Question: When using Google Maps Android or iOS API, the map will show some place icons.
I want to know:
1. How to make the places clickable?
2. How to get the place detail? It there a google place id?
3. How to disable POI layer?
When using Google Maps Javascript API, there are also POI on the map. By default, you can click on them, and will show info window of the place. You can also disable the POI layer easily. However, I didn't find any relevant APIs to do that.

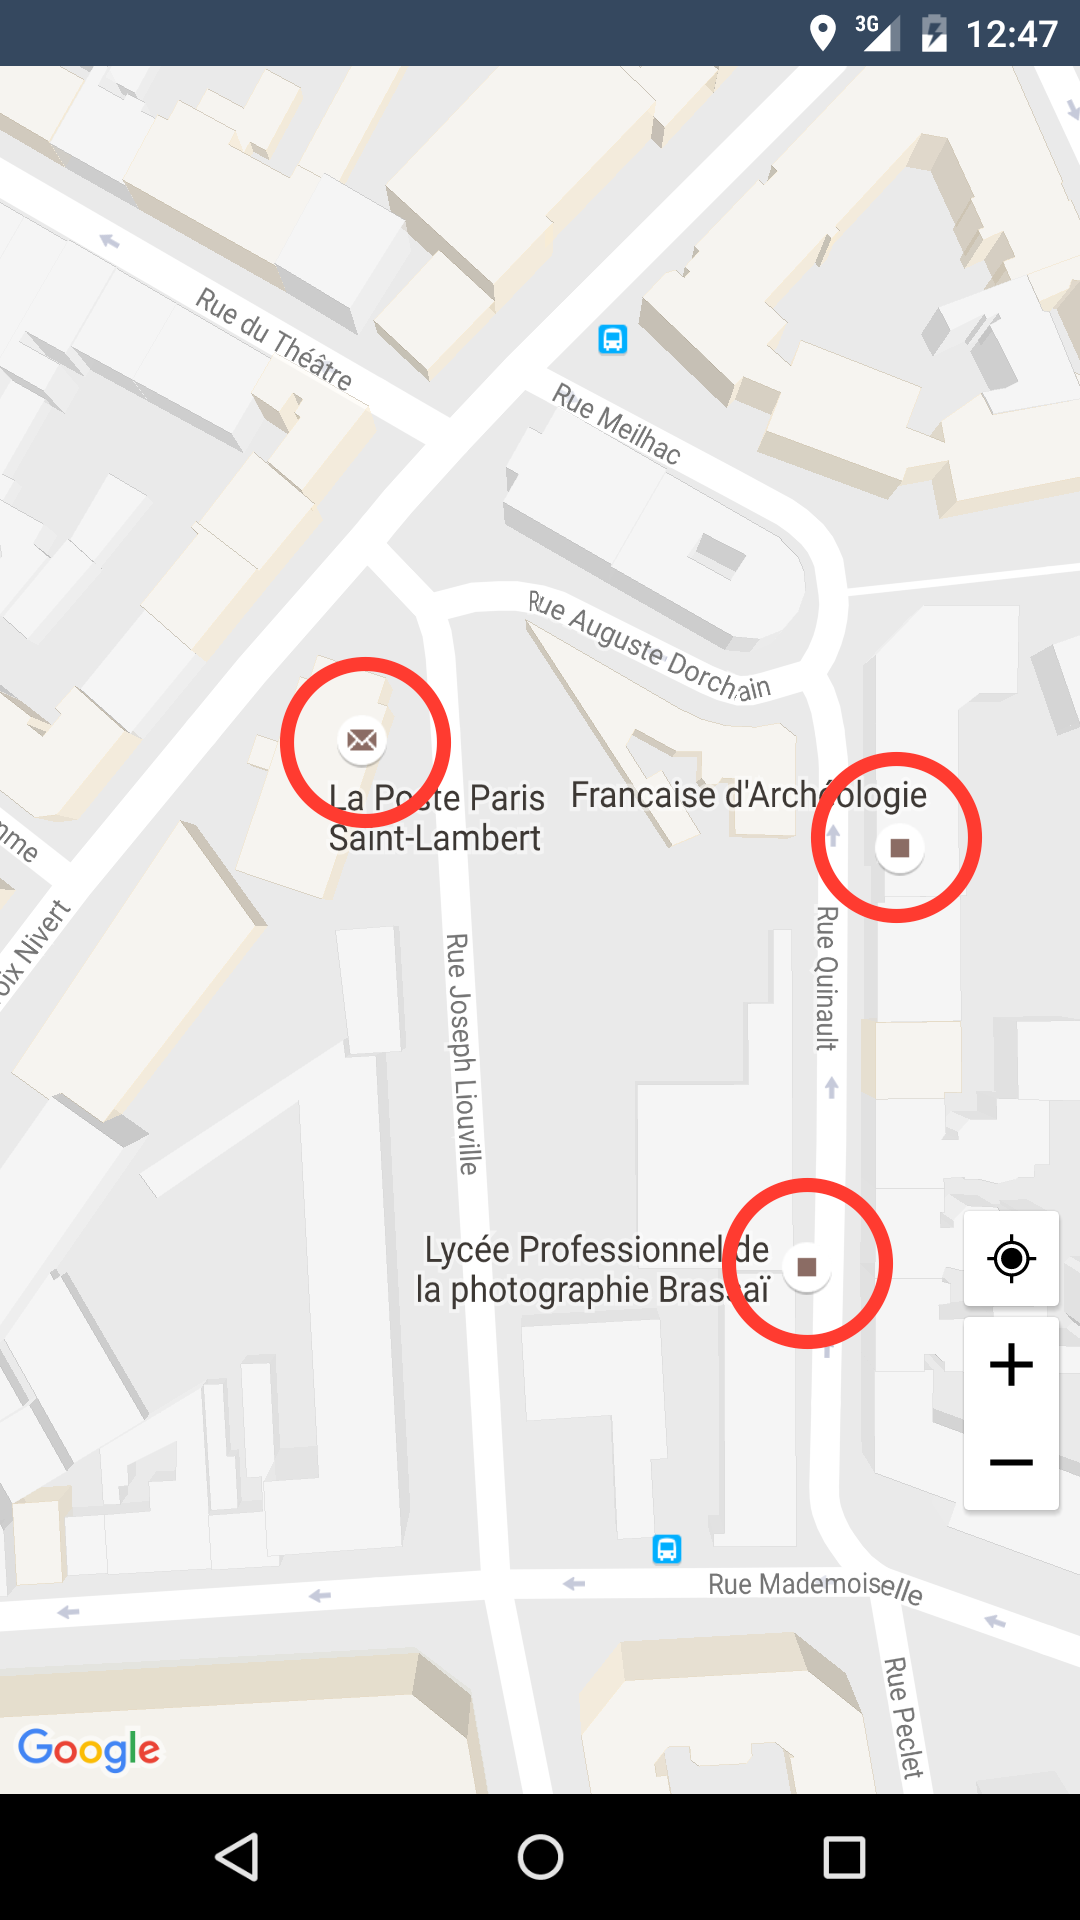
Answer: Google just added this feature in Google Maps Android SDK <URL>.
Now you can register 'GoogleMap.OnPoiClickListener' to 'GoogleMap' to handle 'onPoiClick(PointOfInterest poi)'